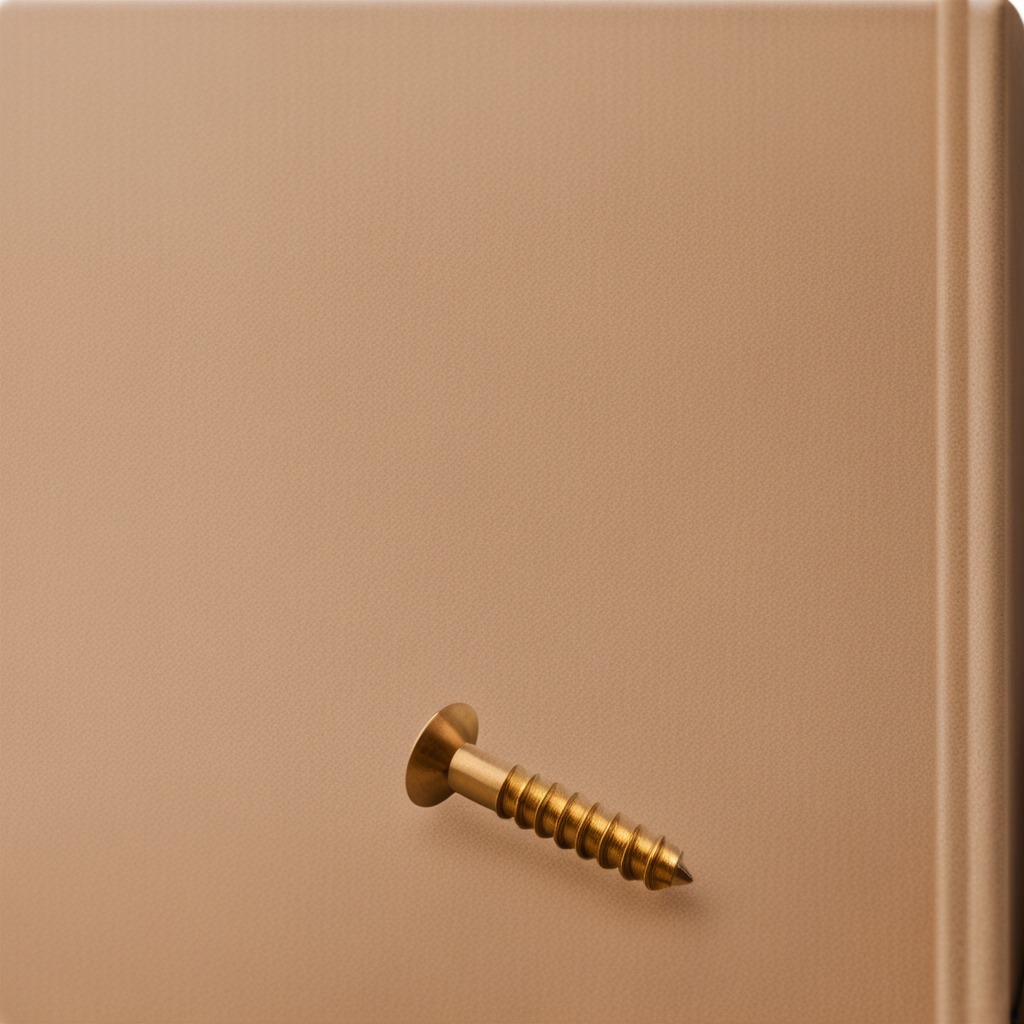
A metal screw lying on a clean dry cardboard box surface in an outdoor workshop during daytime bright natural light soft shadows slightly creased but